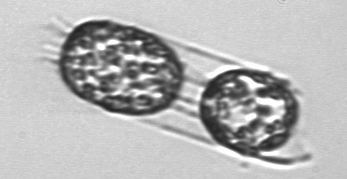
Label: Stephanopyxis